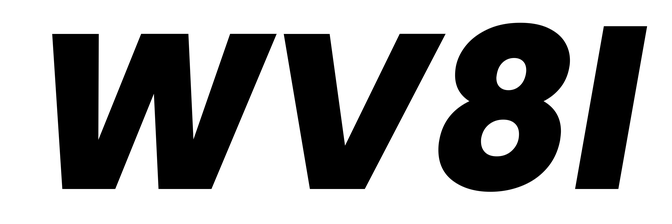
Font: Poppins-ExtraBoldItalic